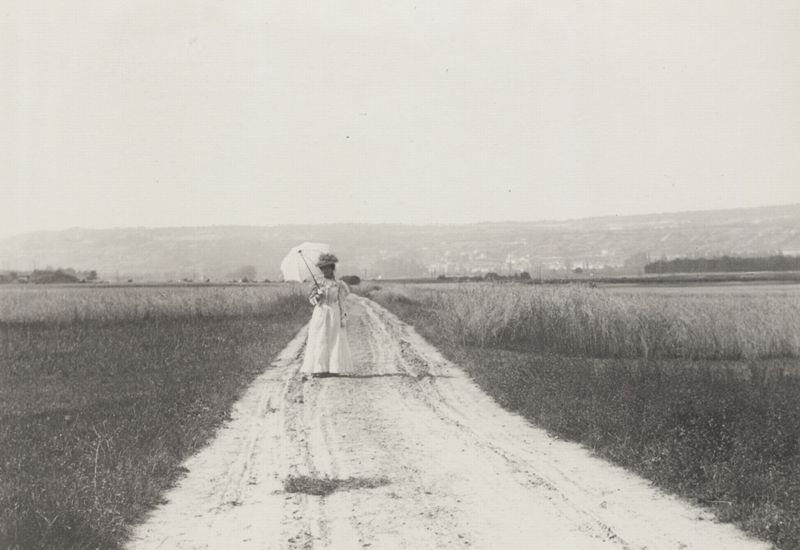
Titel: Jeanne kommt dem Schriftsteller auf der Straße von Verneuil entgegen
Künstler: Francois Emile Zola
Schlagwörter: berg, himmel, schatten, weiß, bäume, landschaft, sand, stadt, blumen, elegant, frau, hintergrund, hut, jahrhundertwende, kleid, renoir, schwarz, strasse, zeichnung, dame, gras, haus, schirm, sonnenschirm, weg, weißer weg, wiese, alt, lang, spitze, weit, ebene, einsamkeit, feld, felder, ferne, horizont, häuser, hügel, natur, weite, einsam, gehen, sonne, wiesen, land, realismus, pflanzen, wald, sommer, perspektive, acker, feldweg, furchen, getreide, spuren, berge, hitze, dorf, dunst, klein, spazieren, spur, monet, manet, foto, fotografie, gang, tusche, spaziergang, heiss, wandern, kohle, schwarzweiß, biedermeier, lanschaft, hain, naturalistisch, wagenspuren, ähren, alleine, reifenspuren, wagenspur, verbläuung, sandweg, spaziergängerin, städt, schwarz weiß fotografie, parapluie, unbefestigt, fote, zeichnung+, breiter weg, stadt hintergrund, spatzierganz, hhügelkette, atädte